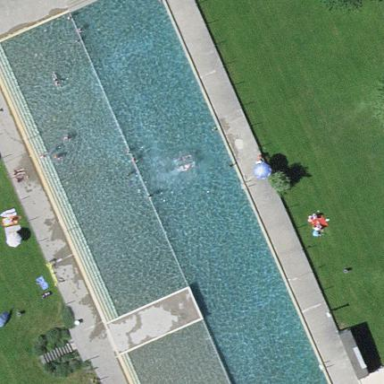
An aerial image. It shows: Outdoor swimming pool on leisure land.